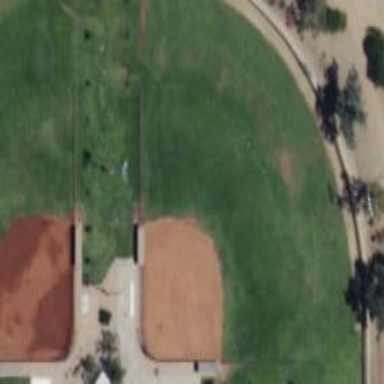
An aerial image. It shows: Softball pitch for leisure and sport activities.